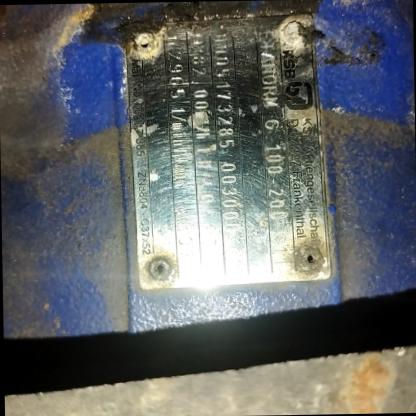
Klasa: tabliczka-znamionowa